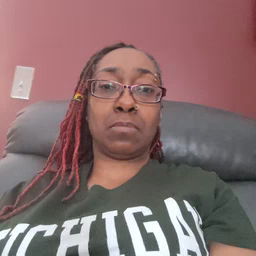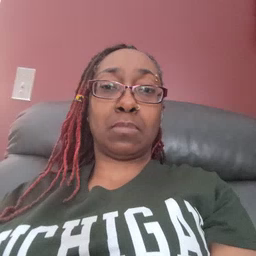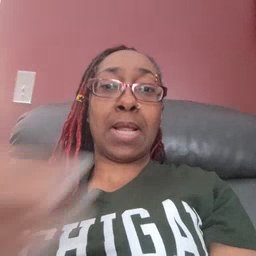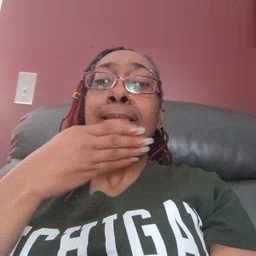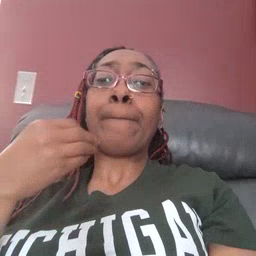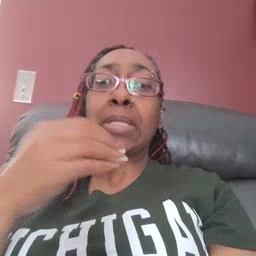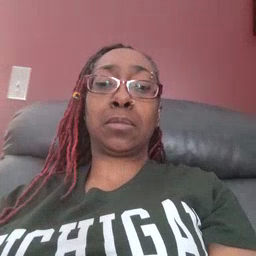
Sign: napkin